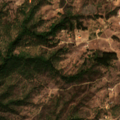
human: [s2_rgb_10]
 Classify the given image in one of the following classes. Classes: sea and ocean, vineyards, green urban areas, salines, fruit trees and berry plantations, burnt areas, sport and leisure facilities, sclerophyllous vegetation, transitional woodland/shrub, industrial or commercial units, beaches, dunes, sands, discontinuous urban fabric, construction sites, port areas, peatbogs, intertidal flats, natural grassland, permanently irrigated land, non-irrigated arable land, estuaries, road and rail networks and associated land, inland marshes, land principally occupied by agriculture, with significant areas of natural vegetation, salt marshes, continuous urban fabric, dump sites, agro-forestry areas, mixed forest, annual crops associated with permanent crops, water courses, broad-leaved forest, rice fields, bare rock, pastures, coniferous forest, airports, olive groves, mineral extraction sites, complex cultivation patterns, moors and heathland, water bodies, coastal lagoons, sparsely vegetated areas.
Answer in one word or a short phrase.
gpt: non-irrigated arable land, broad-leaved forest, transitional woodland/shrub